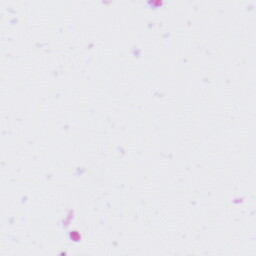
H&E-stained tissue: Liver